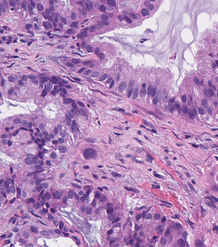
Tumor epithelial tissue: yes
Tumor-associated stroma tissue: yes
Normal tissue: no